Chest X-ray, AP view. Patient: 26 years old, sex M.
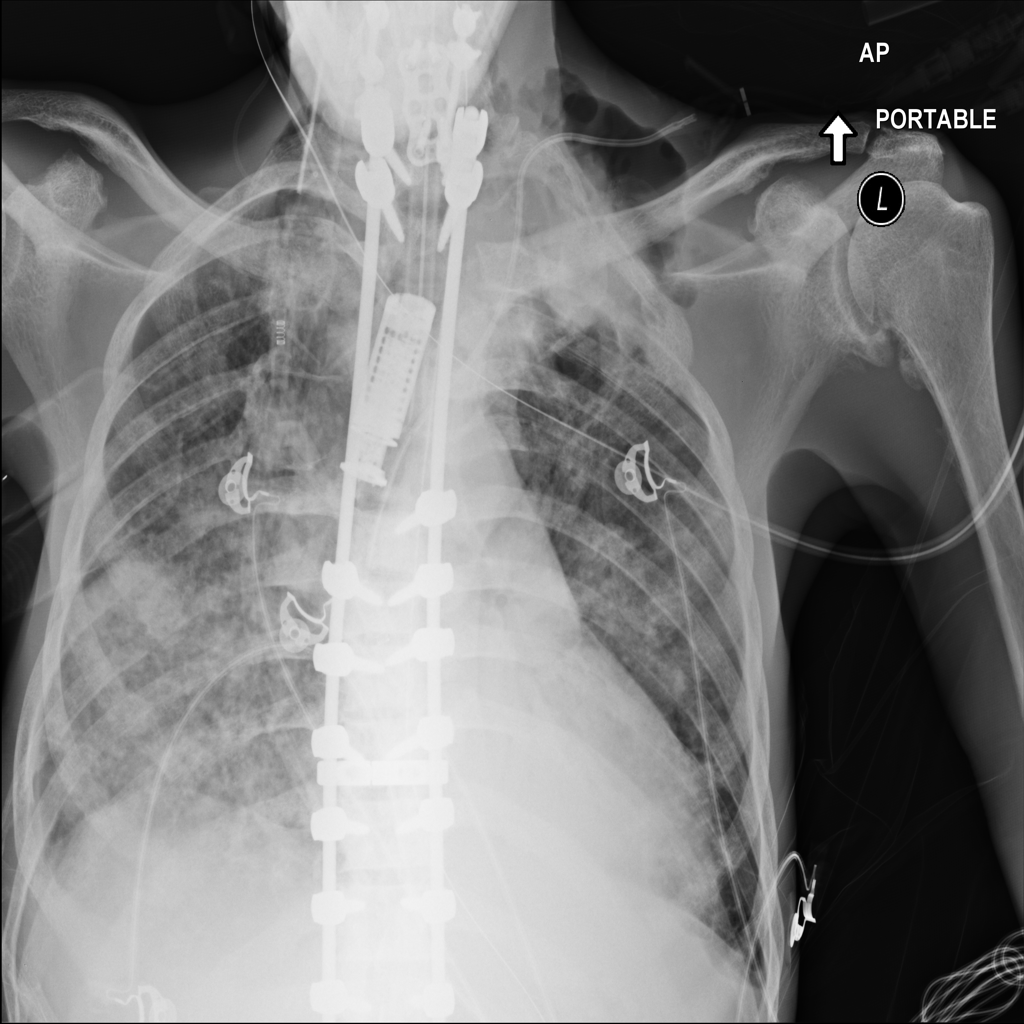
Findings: No Finding